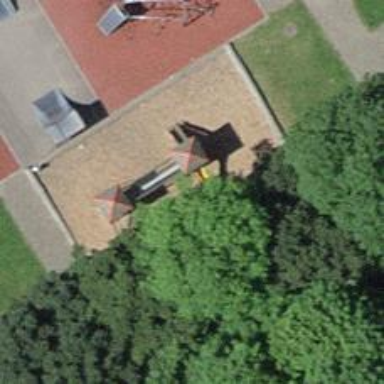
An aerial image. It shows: Playground with various play structures.